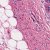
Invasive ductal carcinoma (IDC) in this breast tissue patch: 0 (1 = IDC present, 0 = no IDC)